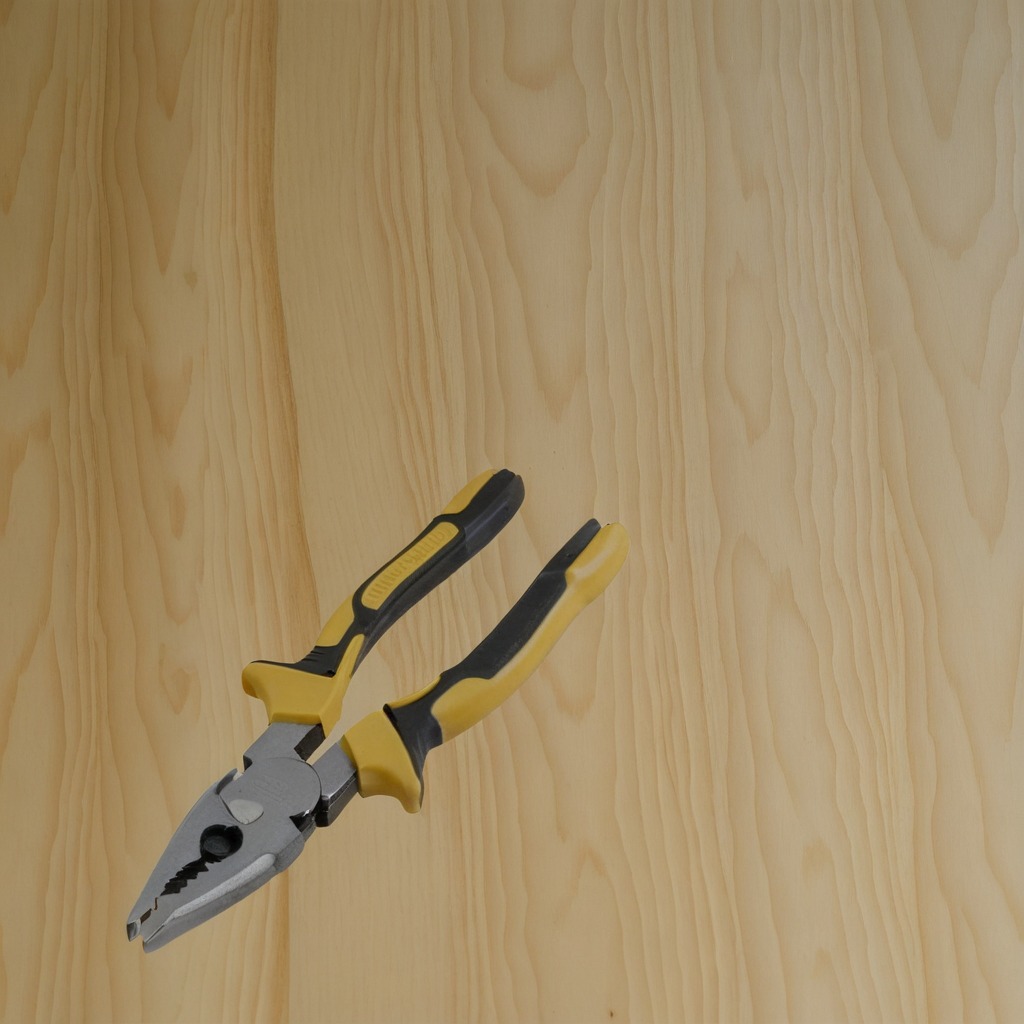
A plier is lying on a plywood surface in a paint workshop lit by afternoon window light.